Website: apple
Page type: orders-overview
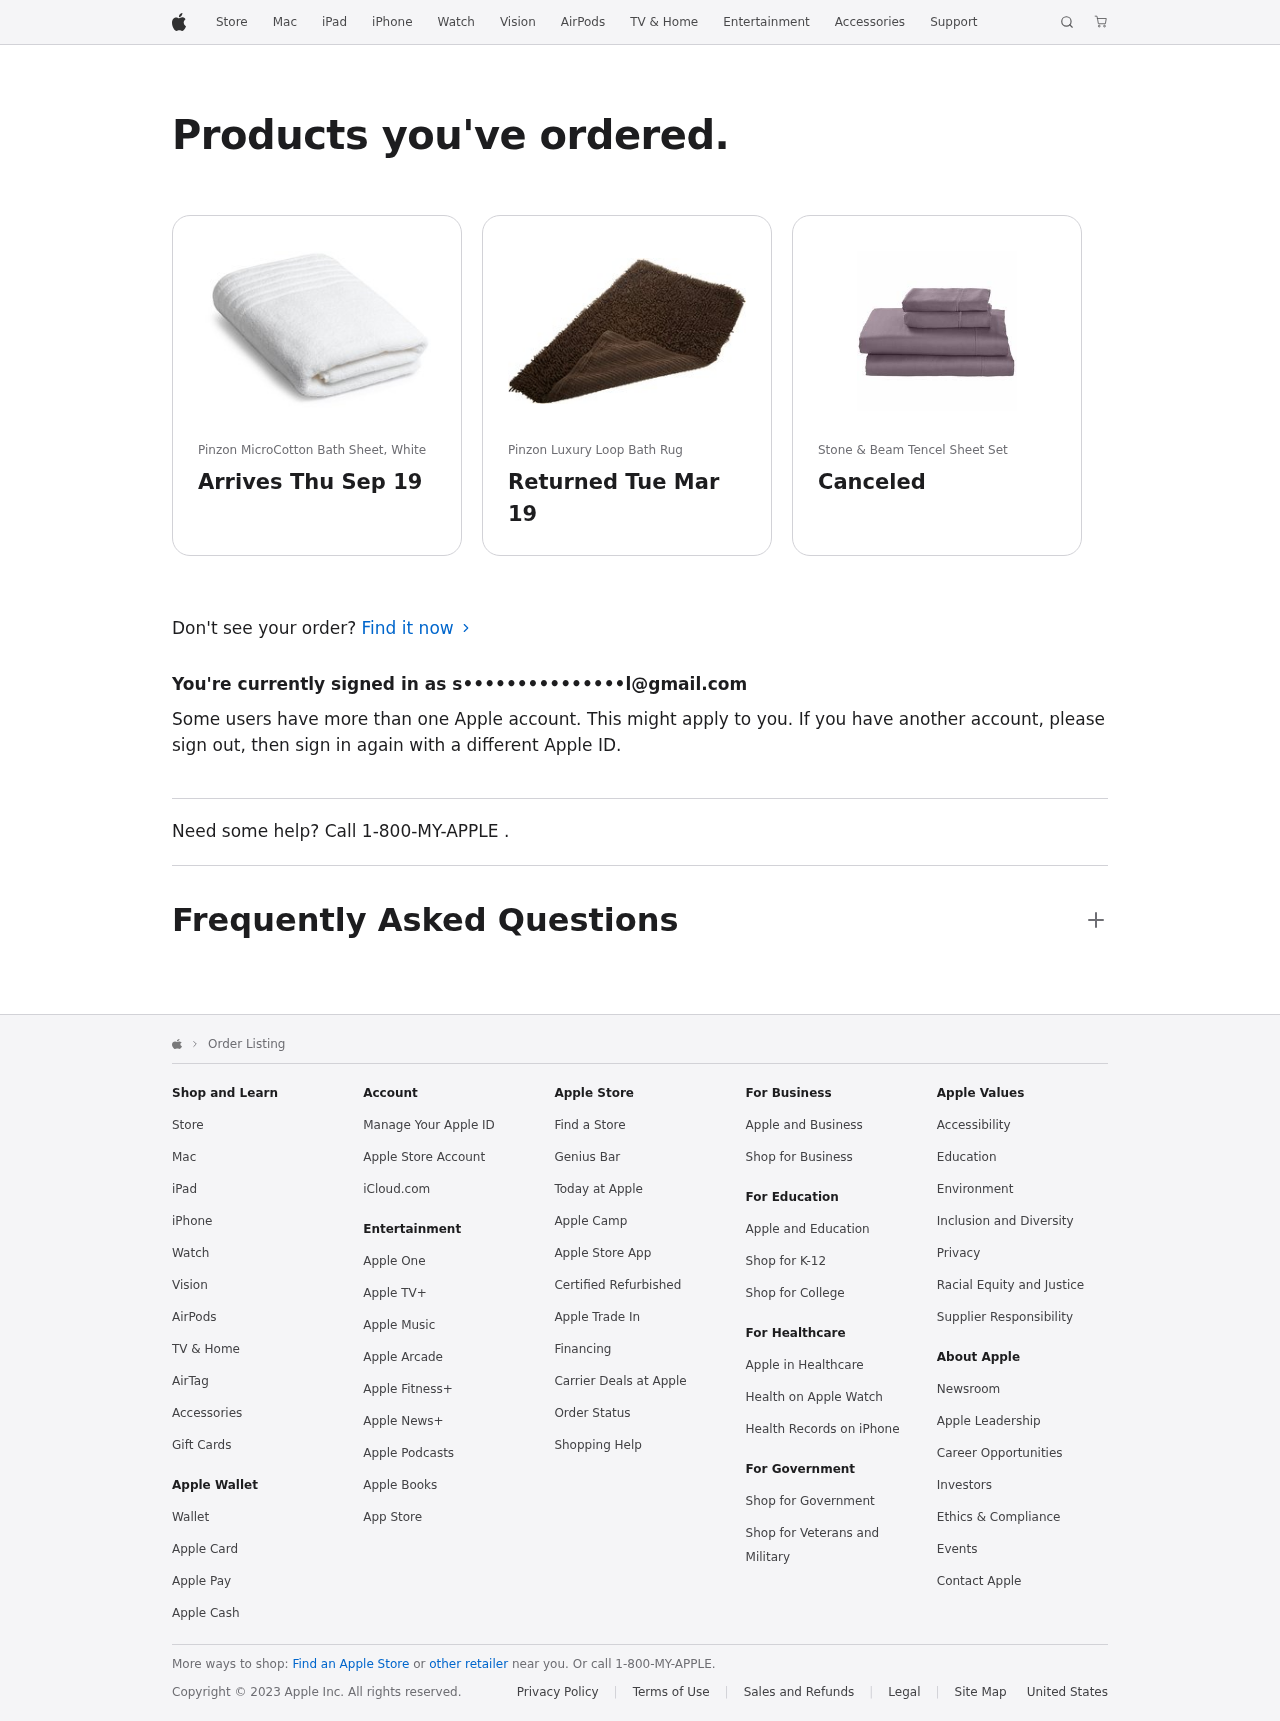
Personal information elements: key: PII_EMAIL
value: s•••••••••••••••l@gmail.com
Product elements: key: PRODUCT1_NAME
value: Pinzon MicroCotton Bath Sheet, White
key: PRODUCT2_NAME
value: Pinzon Luxury Loop Bath Rug
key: PRODUCT3_NAME
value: Stone & Beam Tencel Sheet Set
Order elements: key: ORDER_DELIVERY_DATE
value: Thu Sep 19
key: ORDER_RETURN_BY_DATE
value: Tue Mar 19